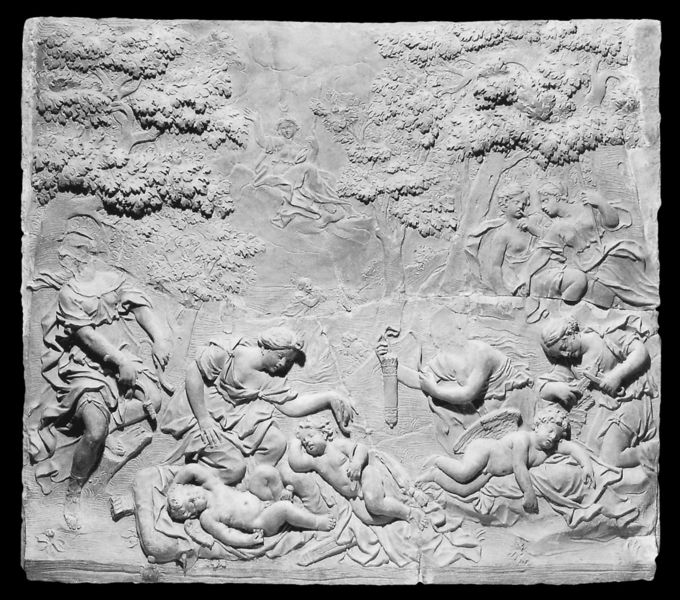
Titel: Gli amorini disarmati
Künstler: Pierre-Etienne Monnot
Institution: Paris, Musée du Louvre
Schlagwörter: kampf, schlaf, bäume, frauen, stein, wald, engel, relief, lichtung, putten, fackel